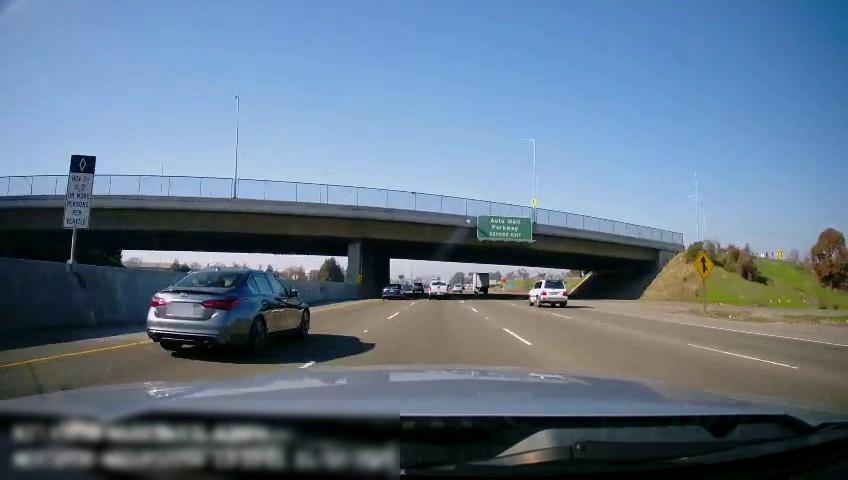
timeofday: Day
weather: Sunny
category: Drivable Space
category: Vehicles | Car
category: Vehicles | SUV
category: Vehicles | Truck
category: Vehicles | SUV
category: Vehicles | Car
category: Vehicles | Other LV
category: Vehicles | SUV
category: Lanes | Alternate Lane
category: Lanes | Current Lane
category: Lanes | Current Lane
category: Lanes | Alternate Lane
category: Lanes | Alternate Lane
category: Traffic | Signs
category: Traffic | Signs